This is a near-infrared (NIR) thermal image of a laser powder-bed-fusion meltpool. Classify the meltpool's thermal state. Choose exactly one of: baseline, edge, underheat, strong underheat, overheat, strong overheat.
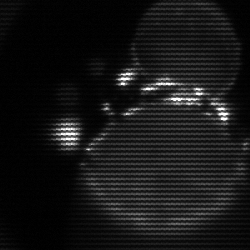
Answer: edge